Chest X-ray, AP view. Patient: 46 years old, sex F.
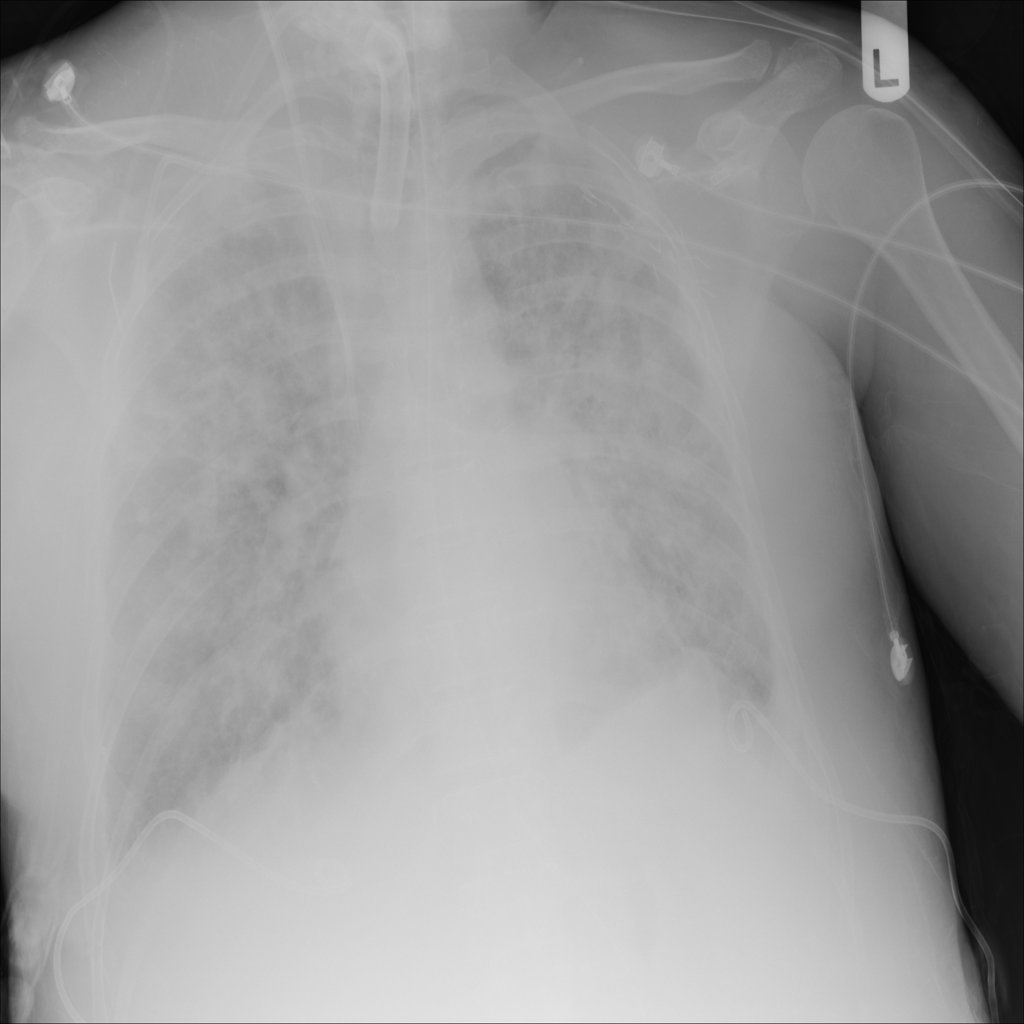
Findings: No Finding